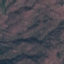
Label: HerbaceousVegetation